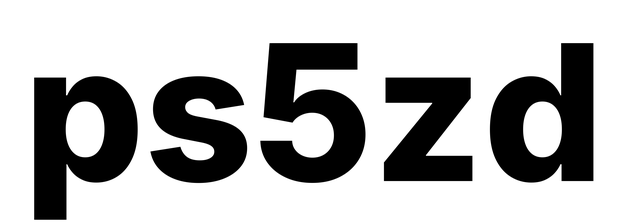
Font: Inter_ExtraBold